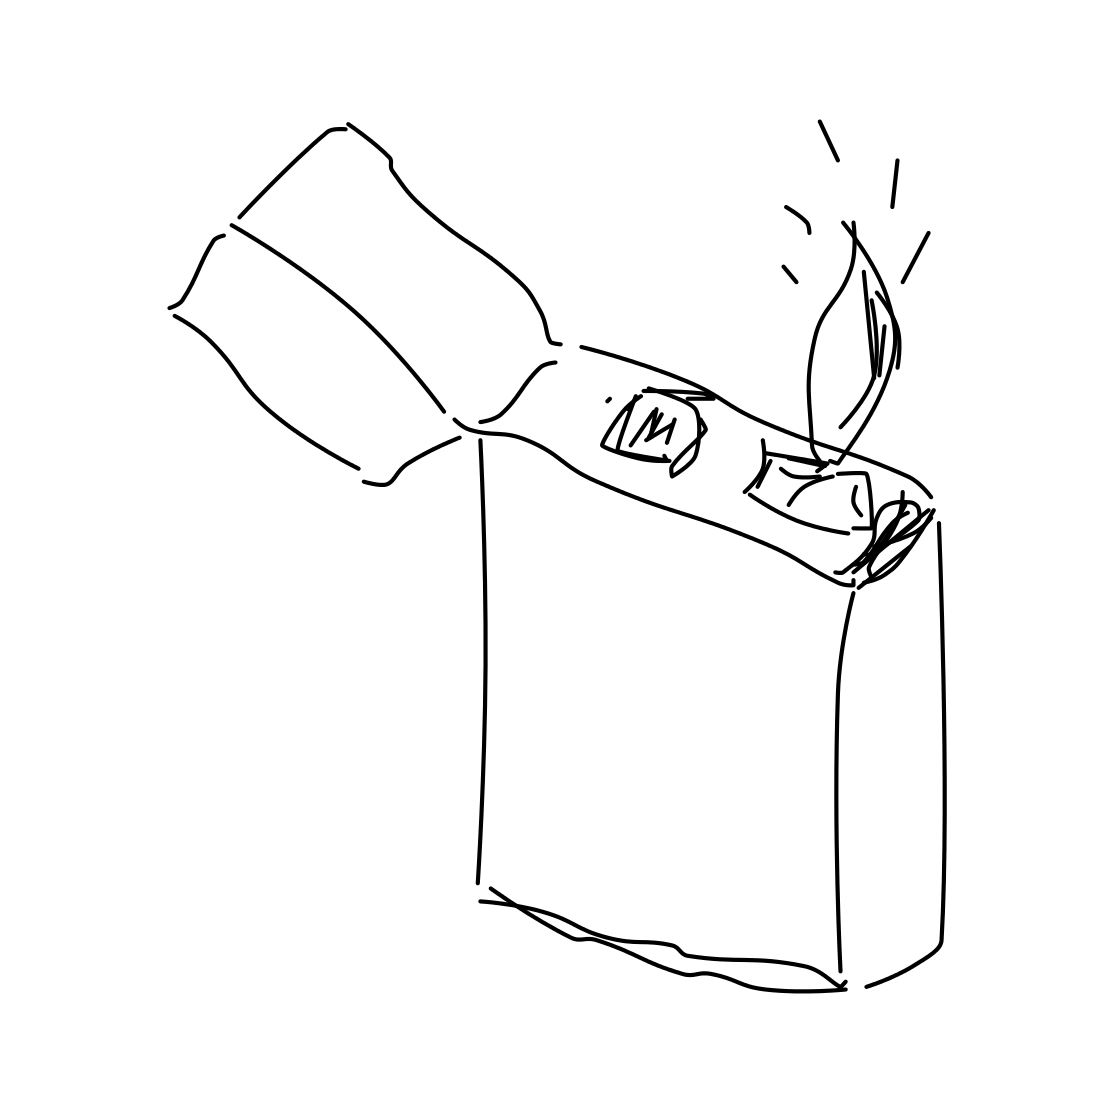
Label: lighter